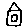
Label: house